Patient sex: M
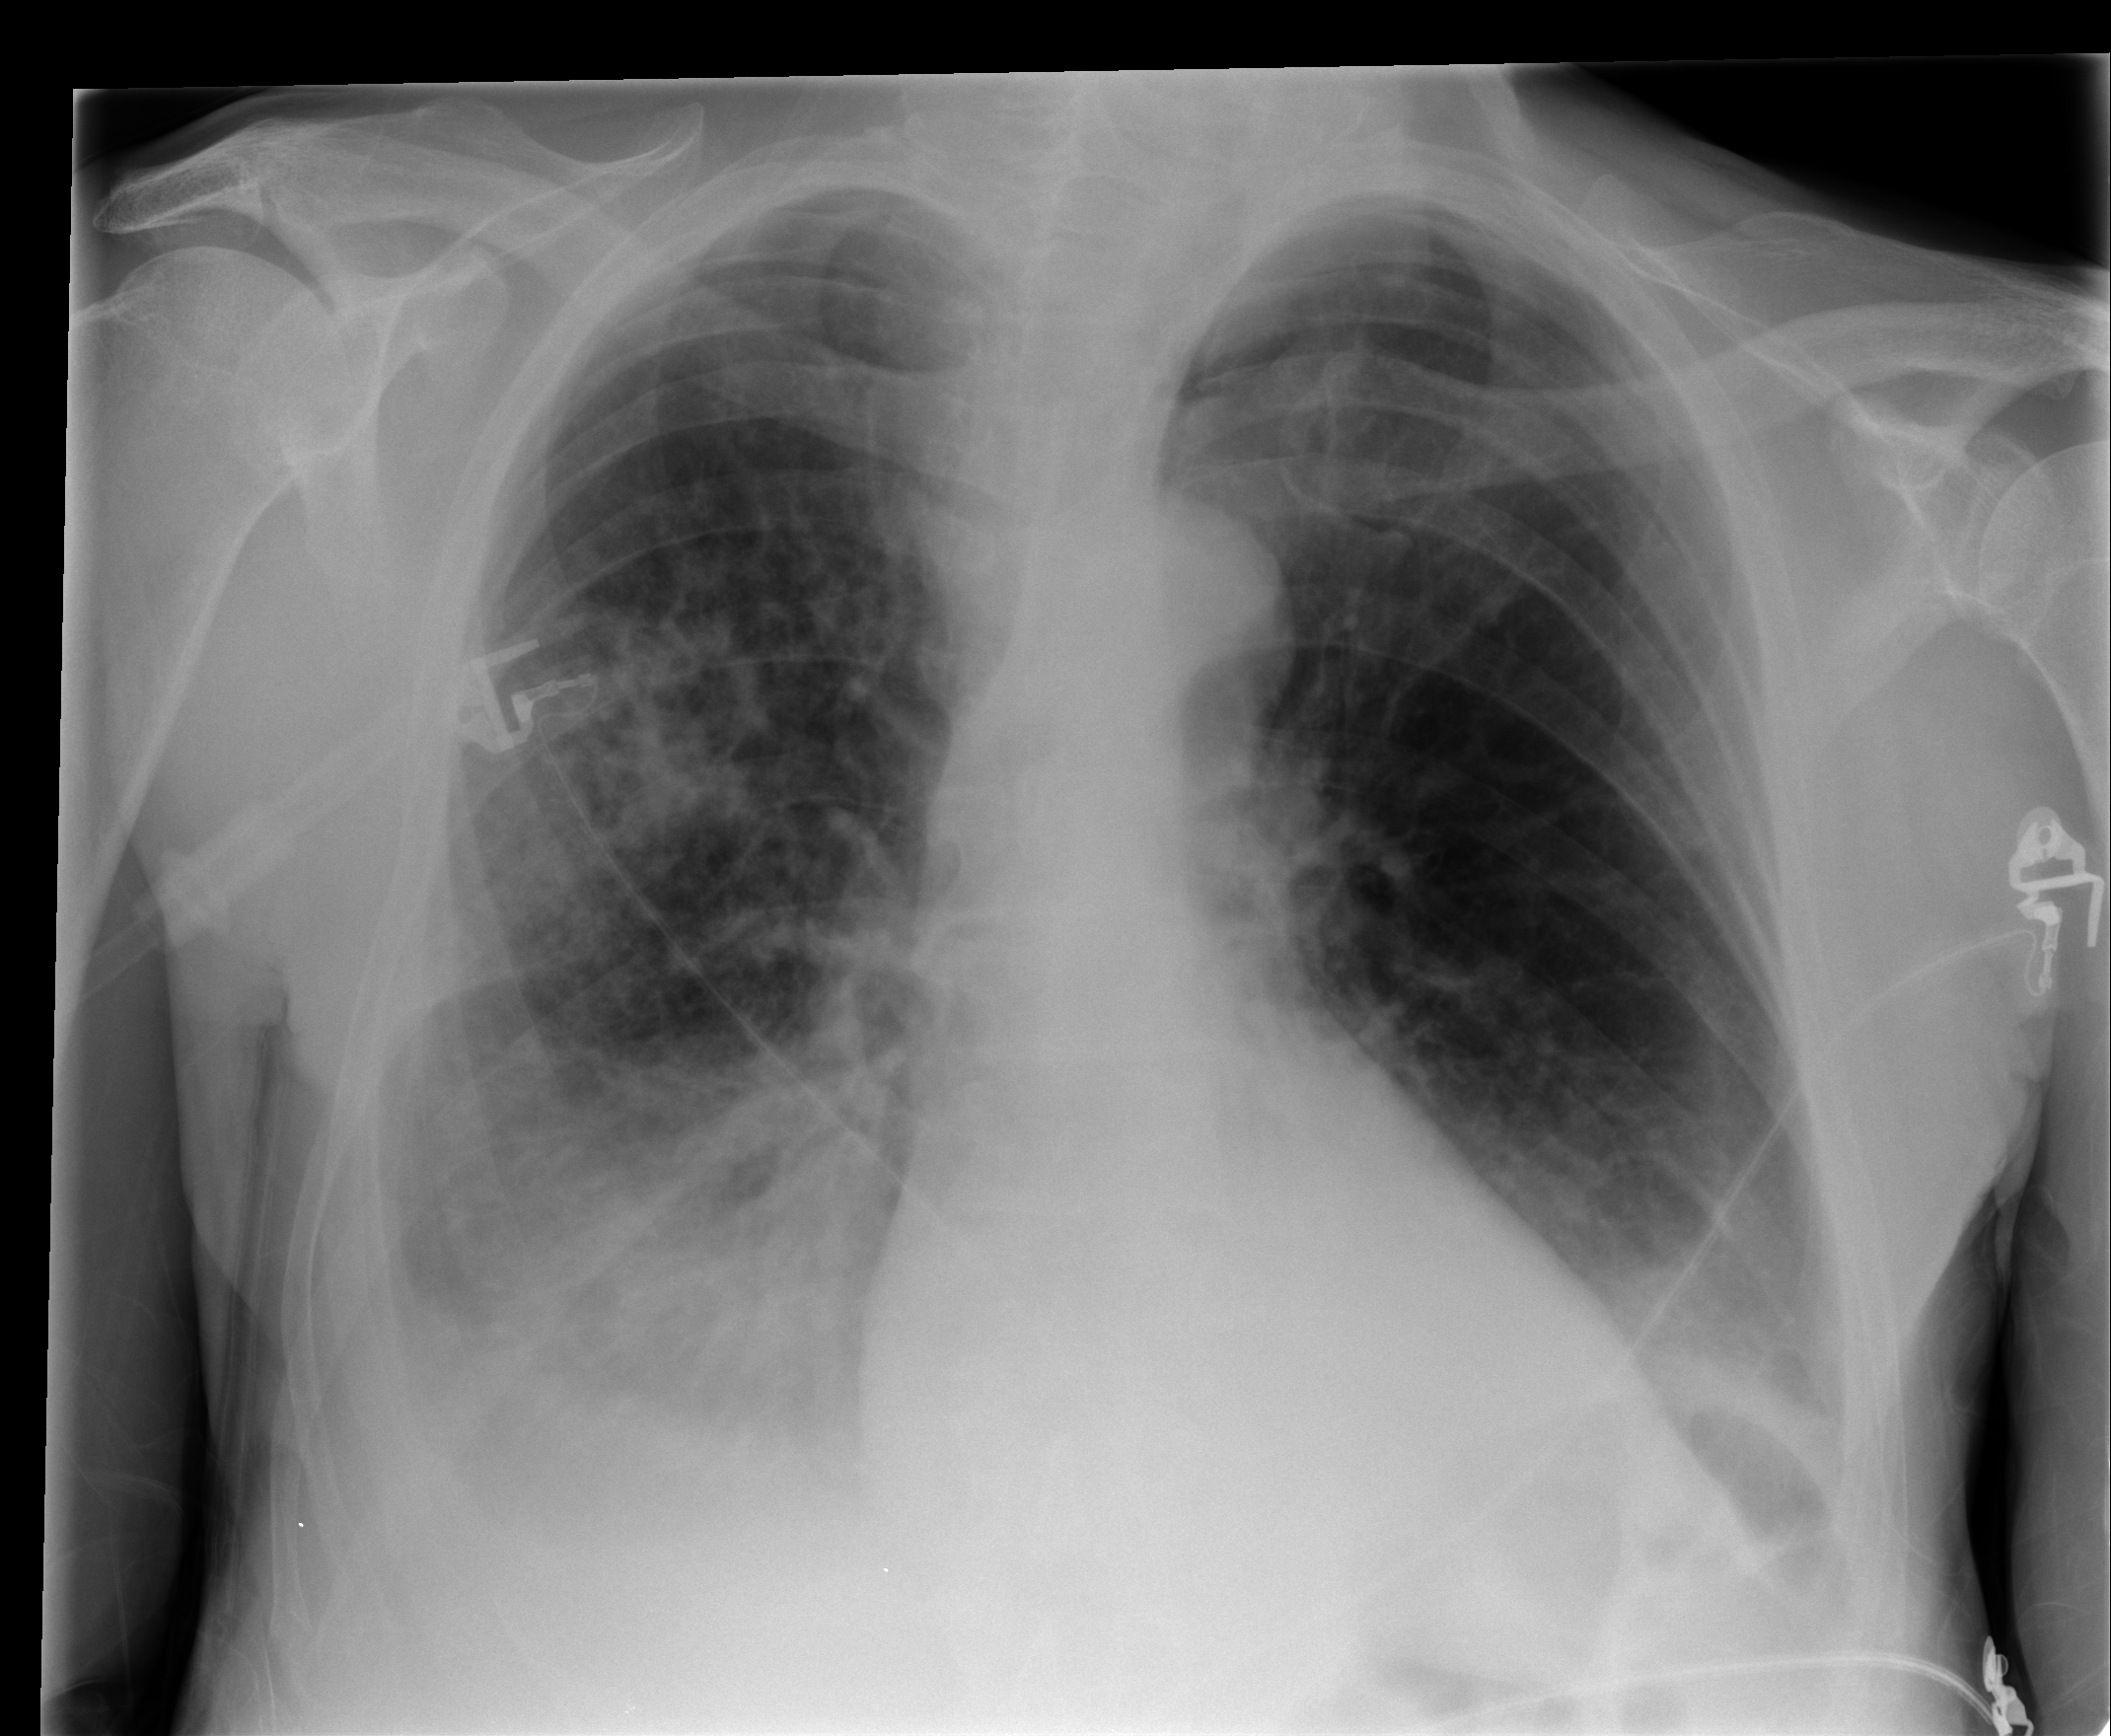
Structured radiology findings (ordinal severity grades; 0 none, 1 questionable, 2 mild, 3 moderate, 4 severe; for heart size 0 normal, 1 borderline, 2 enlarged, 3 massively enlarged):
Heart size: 0
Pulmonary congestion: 0
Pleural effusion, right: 2
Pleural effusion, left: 1
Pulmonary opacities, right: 3
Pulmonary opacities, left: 1
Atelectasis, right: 2
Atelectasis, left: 1